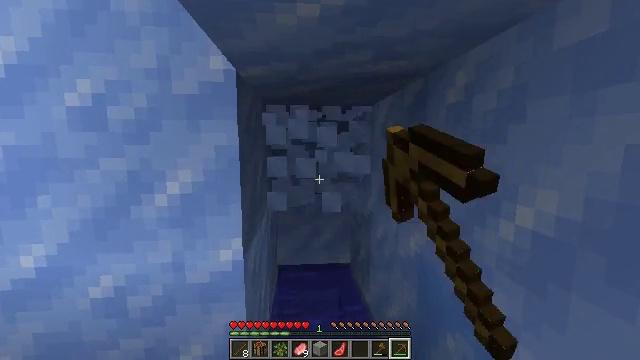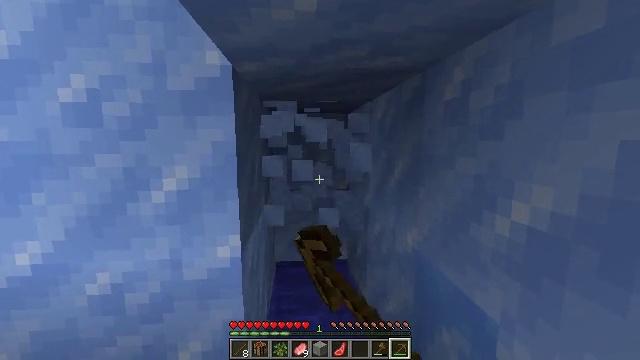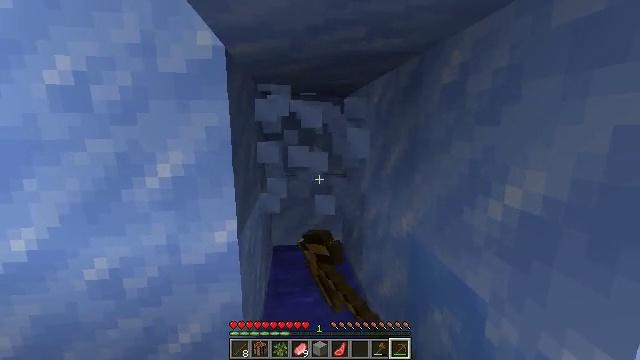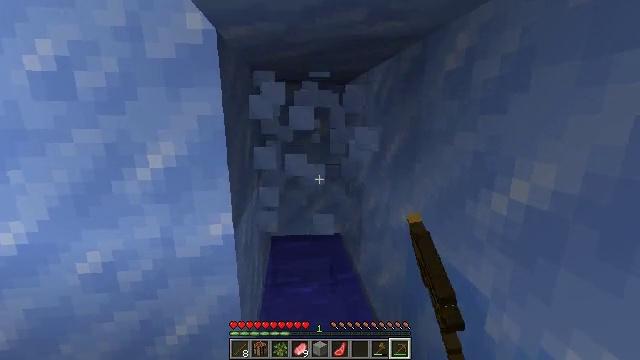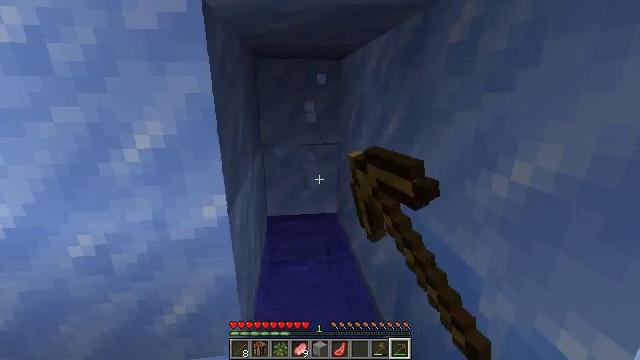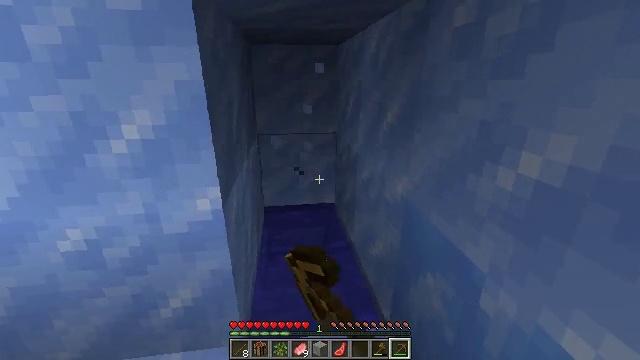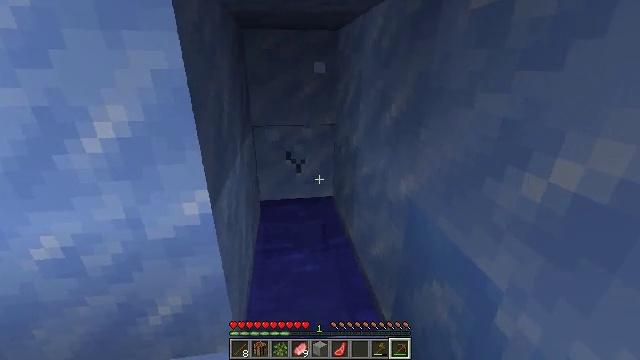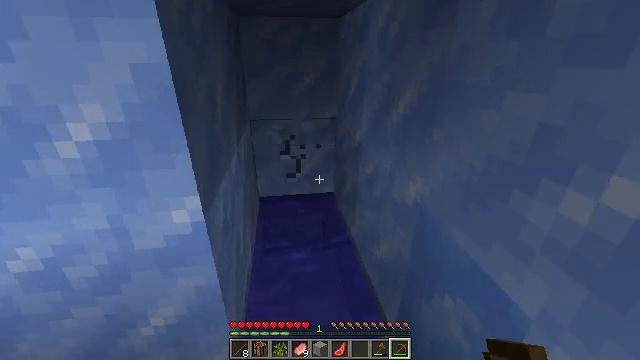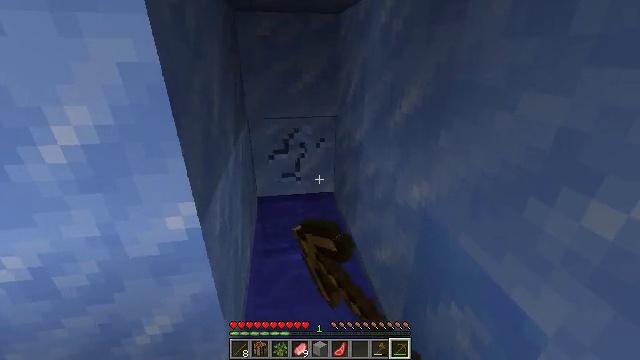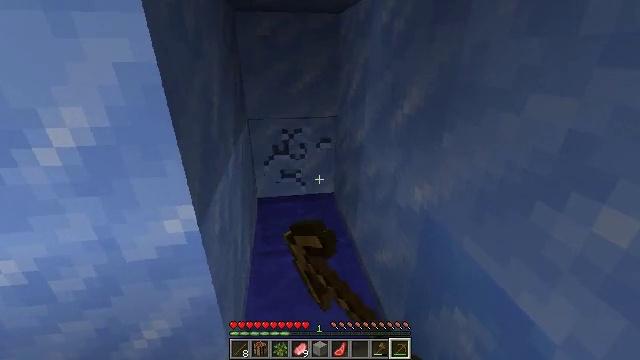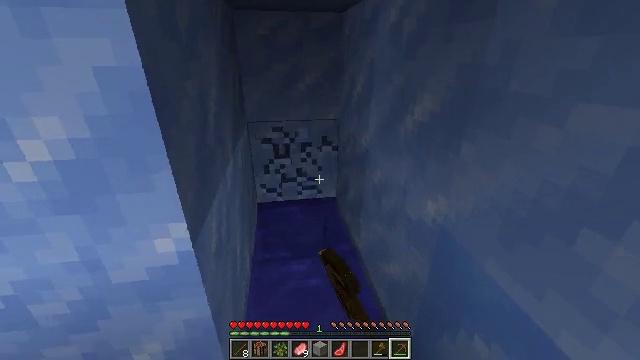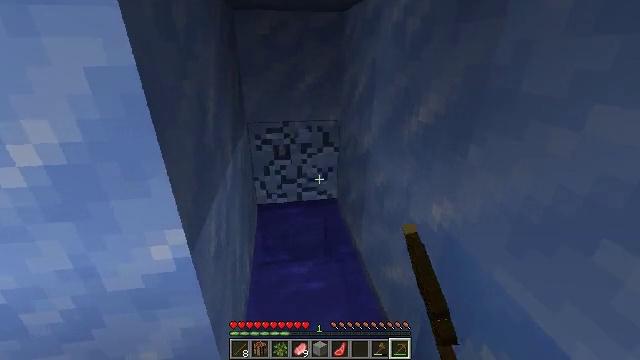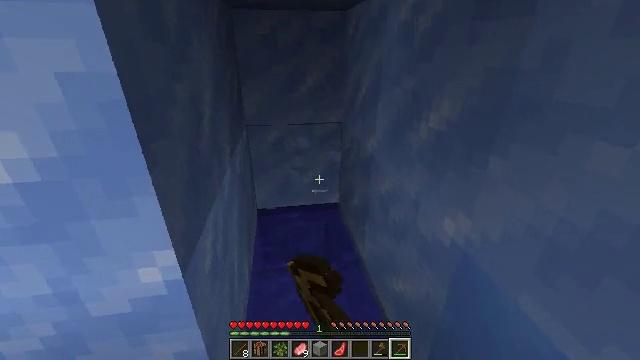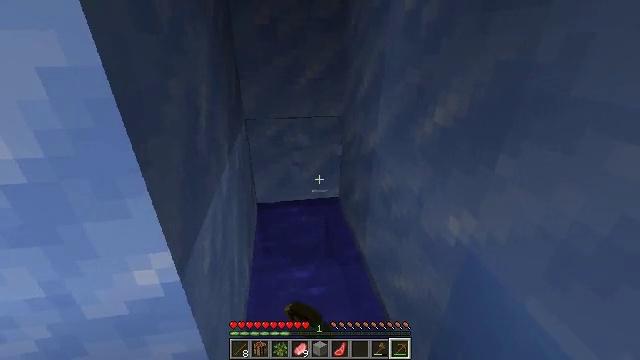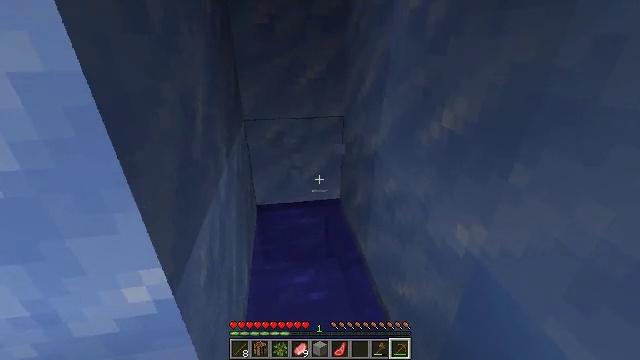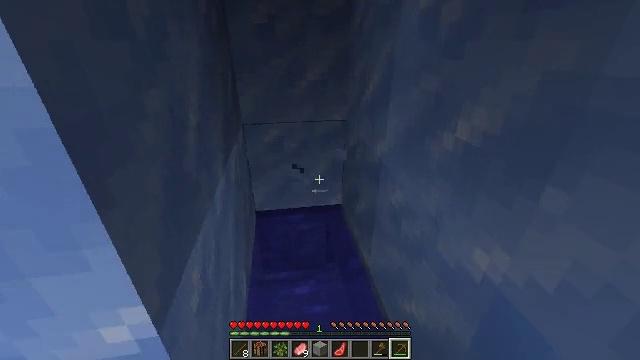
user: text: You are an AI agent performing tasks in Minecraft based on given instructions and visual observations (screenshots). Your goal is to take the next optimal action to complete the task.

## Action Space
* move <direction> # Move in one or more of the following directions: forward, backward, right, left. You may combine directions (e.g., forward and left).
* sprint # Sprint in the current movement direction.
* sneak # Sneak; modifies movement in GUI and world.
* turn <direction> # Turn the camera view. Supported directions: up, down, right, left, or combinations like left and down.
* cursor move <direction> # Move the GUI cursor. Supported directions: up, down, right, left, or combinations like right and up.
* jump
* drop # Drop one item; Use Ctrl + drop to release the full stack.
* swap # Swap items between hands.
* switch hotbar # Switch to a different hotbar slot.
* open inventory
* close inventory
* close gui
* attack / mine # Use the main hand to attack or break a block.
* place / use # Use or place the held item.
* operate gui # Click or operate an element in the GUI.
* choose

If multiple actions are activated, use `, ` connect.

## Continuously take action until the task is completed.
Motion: motion action
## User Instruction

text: Gather packed ice blocks.
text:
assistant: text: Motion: attack / mine
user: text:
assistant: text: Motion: move forward, turn down, attack / mine
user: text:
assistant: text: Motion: move forward, turn down, attack / mine
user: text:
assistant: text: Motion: move forward, turn down, attack / mine
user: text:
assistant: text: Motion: move forward, turn down, attack / mine
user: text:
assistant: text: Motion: move forward, turn down, attack / mine
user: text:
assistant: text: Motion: turn down, attack / mine
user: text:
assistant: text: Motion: attack / mine
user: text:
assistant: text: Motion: attack / mine
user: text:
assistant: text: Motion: attack / mine
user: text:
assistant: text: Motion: attack / mine
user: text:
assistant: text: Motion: move forward
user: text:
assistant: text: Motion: move forward, turn down
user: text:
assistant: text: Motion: move forward
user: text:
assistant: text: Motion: move forward, attack / mine
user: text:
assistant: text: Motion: attack / mine
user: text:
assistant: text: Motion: attack / mine
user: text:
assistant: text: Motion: attack / mine
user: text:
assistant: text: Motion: attack / mine
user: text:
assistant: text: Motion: attack / mine
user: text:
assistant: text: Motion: attack / mine
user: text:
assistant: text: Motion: attack / mine
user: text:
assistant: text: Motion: attack / mine
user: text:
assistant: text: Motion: attack / mine
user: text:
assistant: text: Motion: attack / mine
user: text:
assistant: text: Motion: attack / mine
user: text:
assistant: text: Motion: sneak, attack / mine
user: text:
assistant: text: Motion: sneak, attack / mine
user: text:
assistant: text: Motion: move forward, sneak, attack / mine
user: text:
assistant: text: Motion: move forward, sneak